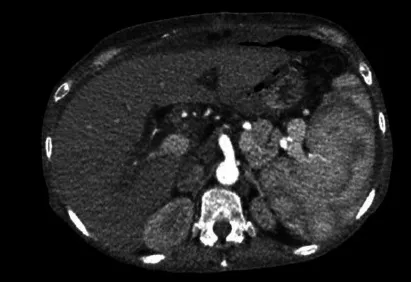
Abdominal computed tomography scan with intravenous contrast at arterial phase showing free air anterior to the stomach, periportal edema of the transplanted liver and splenomegaly.
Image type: radiology (ct)